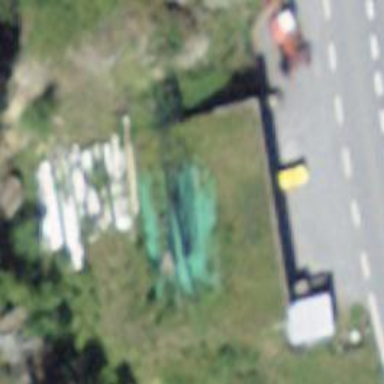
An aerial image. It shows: Garage.